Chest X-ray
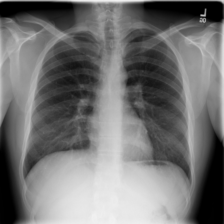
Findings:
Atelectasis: negative
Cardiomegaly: negative
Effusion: negative
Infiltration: negative
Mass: negative
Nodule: negative
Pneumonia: negative
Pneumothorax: negative
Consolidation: negative
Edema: negative
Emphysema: negative
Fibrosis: negative
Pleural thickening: negative
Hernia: negative